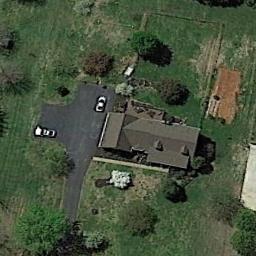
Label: sparse_residential